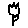
Label: flower